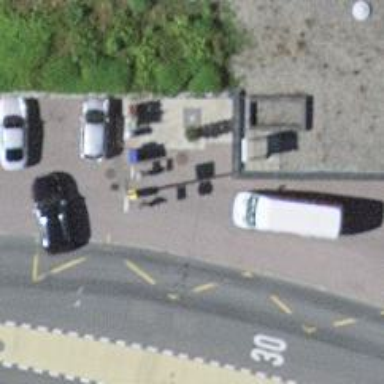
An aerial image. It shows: Bus stop with trolleybus platform.